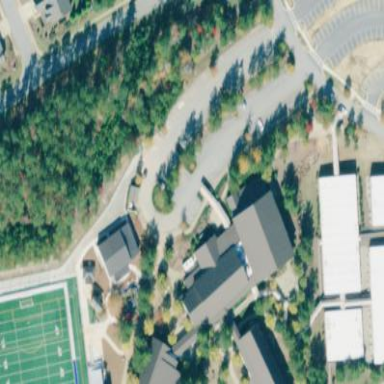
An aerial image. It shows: School building.